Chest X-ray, PA view. Patient: 69 years old, sex M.
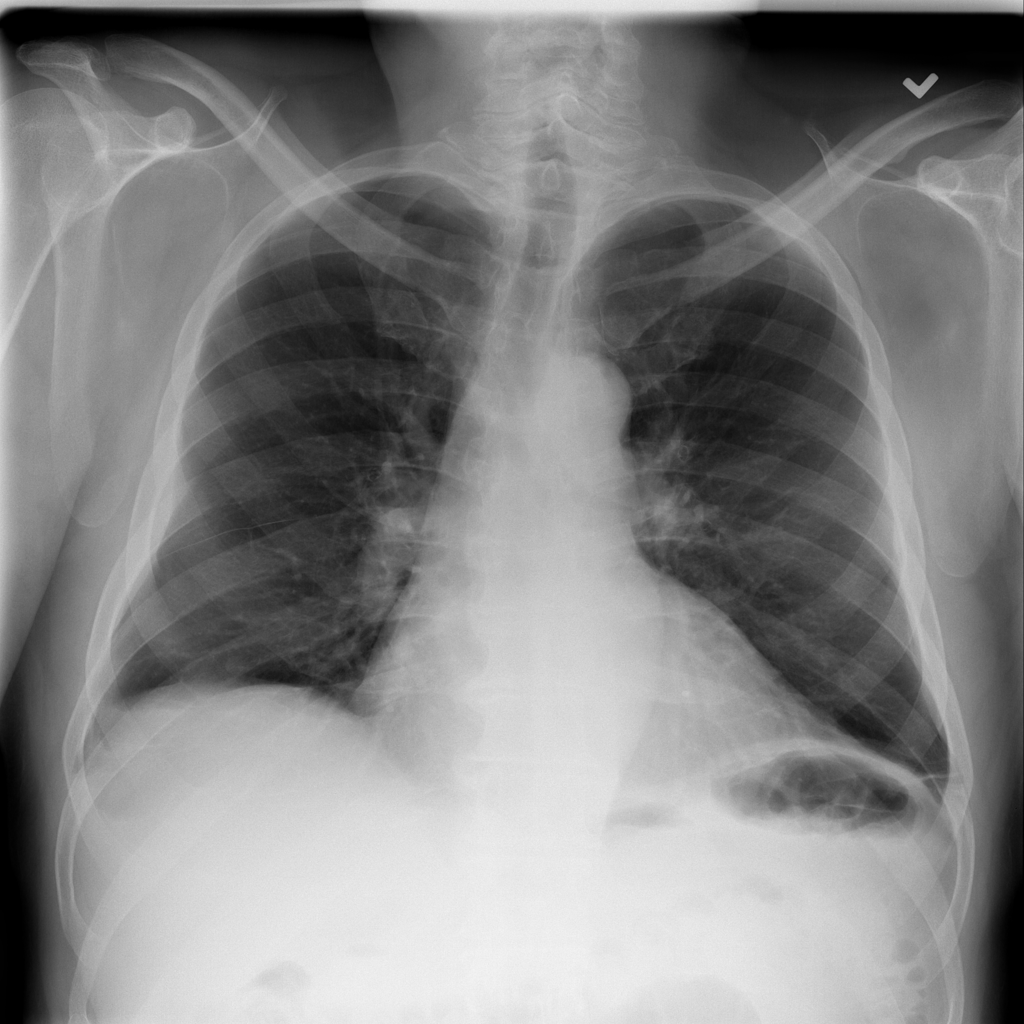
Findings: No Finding